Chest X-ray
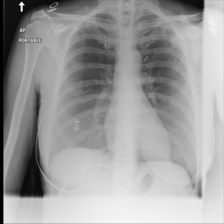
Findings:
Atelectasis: negative
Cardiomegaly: negative
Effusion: negative
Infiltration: negative
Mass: negative
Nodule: negative
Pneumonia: negative
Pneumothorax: negative
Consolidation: negative
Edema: negative
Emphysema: negative
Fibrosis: negative
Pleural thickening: negative
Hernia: negative